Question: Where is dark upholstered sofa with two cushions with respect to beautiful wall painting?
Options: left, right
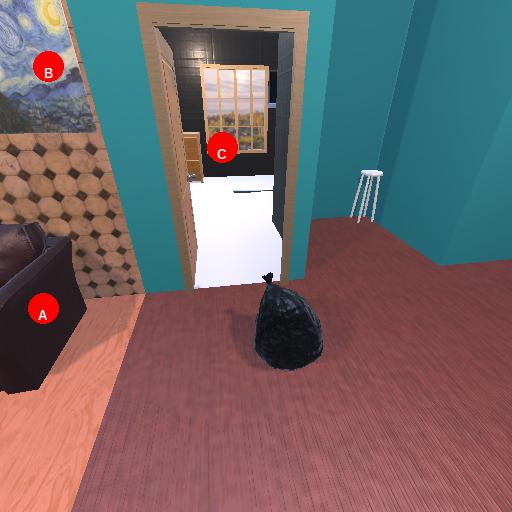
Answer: left